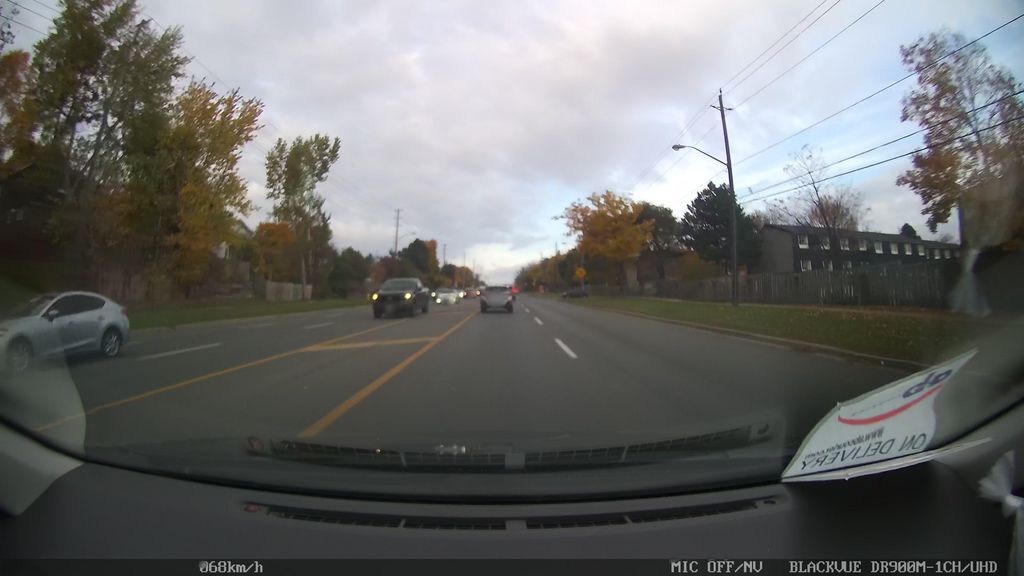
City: toronto